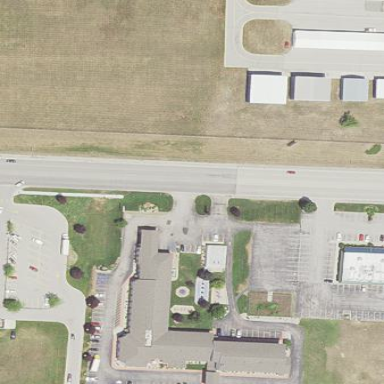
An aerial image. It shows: Hotel building.